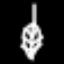
Label: leaf